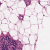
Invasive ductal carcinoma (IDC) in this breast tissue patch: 0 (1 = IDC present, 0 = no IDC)